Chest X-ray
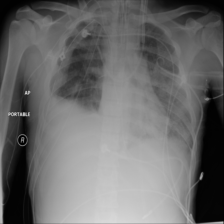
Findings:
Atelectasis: negative
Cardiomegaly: negative
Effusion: positive
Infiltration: positive
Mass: negative
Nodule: negative
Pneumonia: negative
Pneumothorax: negative
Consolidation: negative
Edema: negative
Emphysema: negative
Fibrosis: negative
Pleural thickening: negative
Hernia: negative